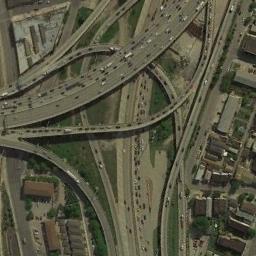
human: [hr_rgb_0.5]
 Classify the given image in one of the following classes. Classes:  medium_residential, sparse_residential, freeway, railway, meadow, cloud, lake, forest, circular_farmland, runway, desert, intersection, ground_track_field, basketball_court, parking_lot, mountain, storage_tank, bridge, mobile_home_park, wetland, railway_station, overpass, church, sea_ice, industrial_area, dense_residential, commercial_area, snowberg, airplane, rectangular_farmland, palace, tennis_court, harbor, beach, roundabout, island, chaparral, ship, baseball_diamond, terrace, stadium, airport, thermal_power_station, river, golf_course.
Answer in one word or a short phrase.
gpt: overpass